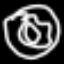
Label: donut